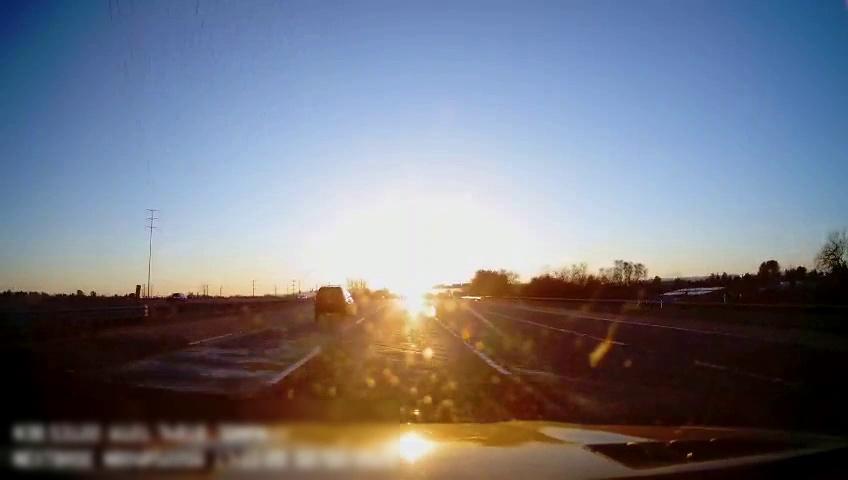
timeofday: Day
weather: Sunny
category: Drivable Space
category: Vehicles | SUV
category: Vehicles | SUV
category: Lanes | Alternate Lane
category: Lanes | Alternate Lane
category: Lanes | Current Lane
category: Lanes | Current Lane
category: Lanes | Alternate Lane
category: Lanes | Alternate Lane